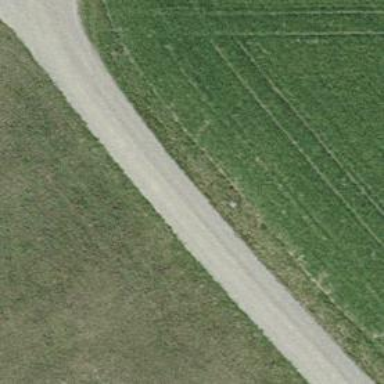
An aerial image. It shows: Gravel track with grade2 tracktype.